Question: I want to make an like used in but I have no idea about it.
The background image of slider seems to be same for all the slides . Kindly tell me how I can do that.

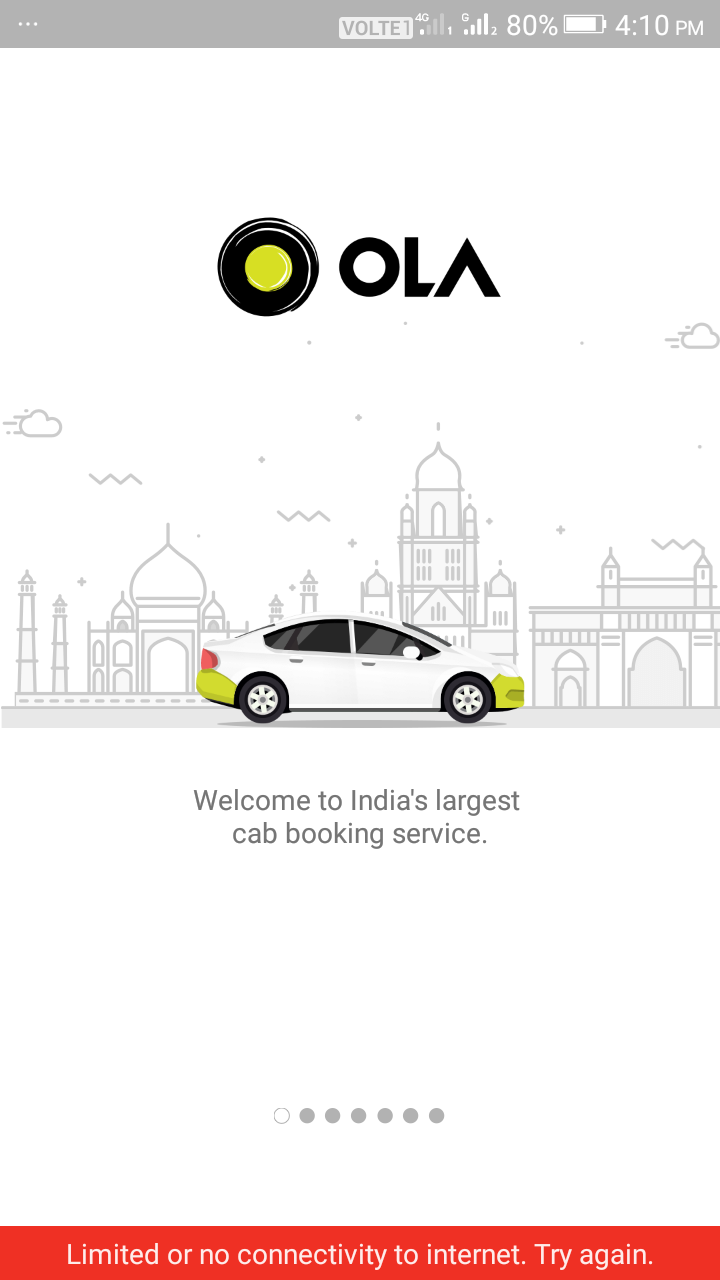
Answer: Use below code and search CircleIndicator lib and use it,
'''
public class MainActivity extends Activity {
CircleIndicator mPageIndicator;
@Override
public void onCreate(Bundle savedInstanceState) {
super.onCreate(savedInstanceState);
setContentView(R.layout.activity_main);
ViewPager viewPager = (ViewPager) findViewById(R.id.view_pager);
ImagePagerAdapter adapter = new ImagePagerAdapter();
viewPager.setAdapter(adapter);
mPageIndicator.setViewPager(mViewpager);
}
private class ImagePagerAdapter extends PagerAdapter {
private int[] mImages = new int[] {
R.drawable.chiang_mai,
R.drawable.himeji,
R.drawable.petronas_twin_tower,
R.drawable.ulm
};
@Override
public int getCount() {
return mImages.length;
}
@Override
public boolean isViewFromObject(View view, Object object) {
return view == ((ImageView) object);
}
@Override
public Object instantiateItem(ViewGroup container, int position) {
Context context = MainActivity.this;
ImageView imageView = new ImageView(context);
int padding = context.getResources().getDimensionPixelSize(
R.dimen.padding_medium);
imageView.setPadding(padding, padding, padding, padding);
imageView.setScaleType(ImageView.ScaleType.CENTER_INSIDE);
imageView.setImageResource(mImages[position]);
((ViewPager) container).addView(imageView, 0);
return imageView;
}
@Override
public void destroyItem(ViewGroup container, int position, Object object) {
((ViewPager) container).removeView((ImageView) object);
}}
'''